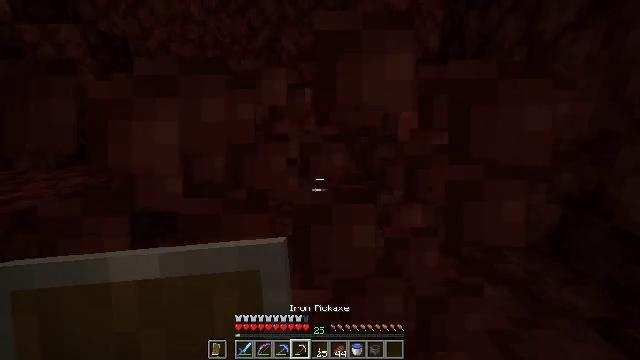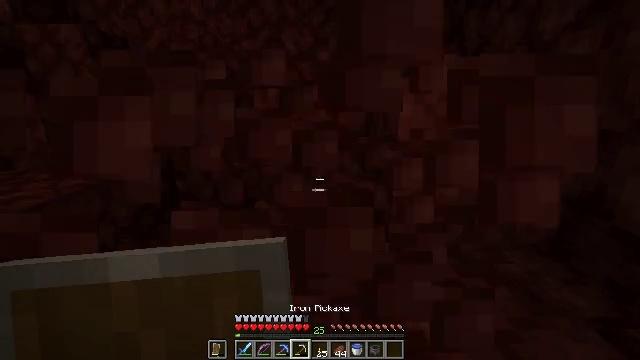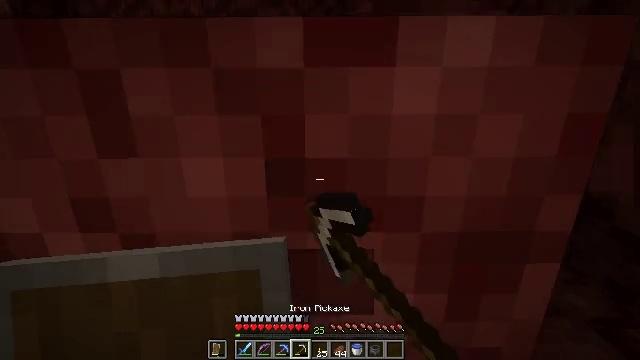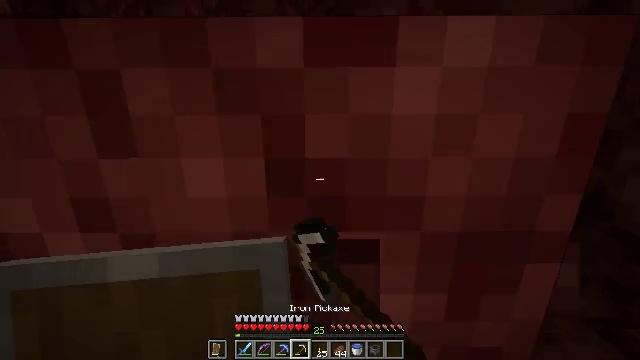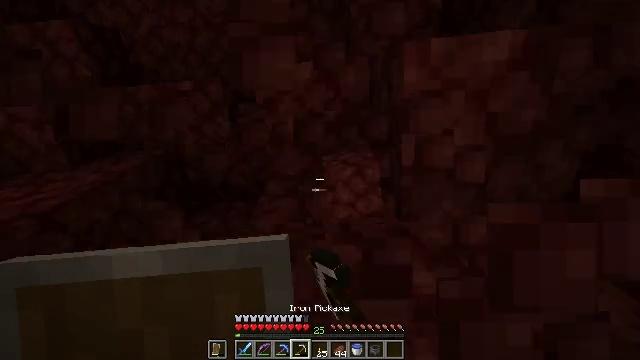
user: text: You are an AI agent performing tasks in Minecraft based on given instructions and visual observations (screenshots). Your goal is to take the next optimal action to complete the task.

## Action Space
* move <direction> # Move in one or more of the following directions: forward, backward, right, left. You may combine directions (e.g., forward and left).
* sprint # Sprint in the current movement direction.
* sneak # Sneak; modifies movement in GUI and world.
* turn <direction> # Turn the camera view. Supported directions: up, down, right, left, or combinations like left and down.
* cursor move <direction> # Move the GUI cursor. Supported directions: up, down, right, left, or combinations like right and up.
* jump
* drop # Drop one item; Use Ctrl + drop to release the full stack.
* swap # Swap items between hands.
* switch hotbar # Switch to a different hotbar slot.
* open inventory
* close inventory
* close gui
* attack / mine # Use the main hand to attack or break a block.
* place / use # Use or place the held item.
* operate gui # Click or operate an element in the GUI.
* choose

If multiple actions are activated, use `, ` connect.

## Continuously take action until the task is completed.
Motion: motion action
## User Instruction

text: Gather netherrack as a building material.
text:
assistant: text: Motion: attack / mine
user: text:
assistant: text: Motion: attack / mine
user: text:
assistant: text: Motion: attack / mine
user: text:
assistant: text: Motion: turn left and down
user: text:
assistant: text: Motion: no_op